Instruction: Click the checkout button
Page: cart
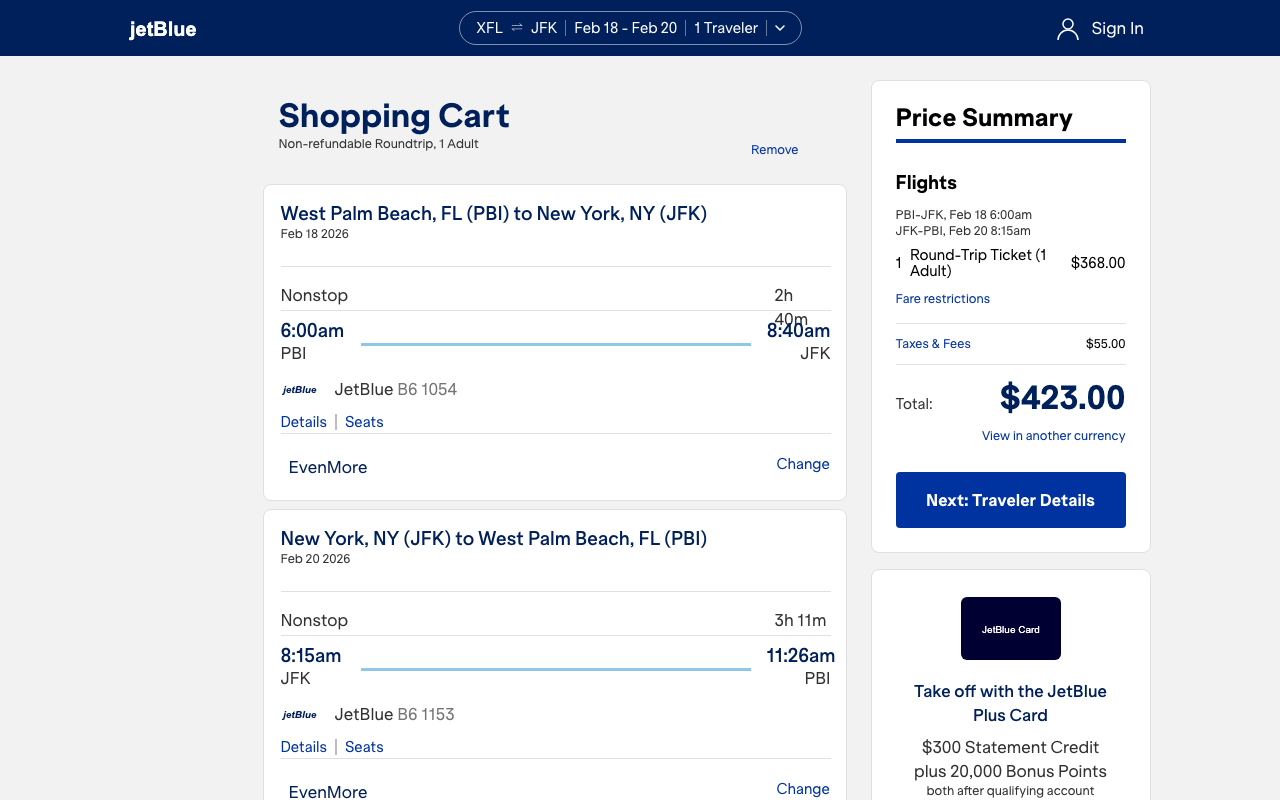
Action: click